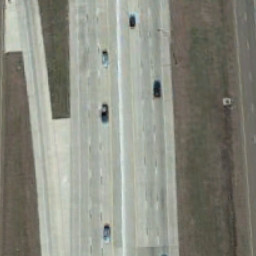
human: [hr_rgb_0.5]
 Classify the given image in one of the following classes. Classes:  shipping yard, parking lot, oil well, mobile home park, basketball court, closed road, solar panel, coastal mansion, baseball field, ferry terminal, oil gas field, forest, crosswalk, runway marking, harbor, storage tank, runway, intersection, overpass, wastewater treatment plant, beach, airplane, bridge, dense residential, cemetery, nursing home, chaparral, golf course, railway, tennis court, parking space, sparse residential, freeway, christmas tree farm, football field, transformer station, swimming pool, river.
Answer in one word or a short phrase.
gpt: freeway